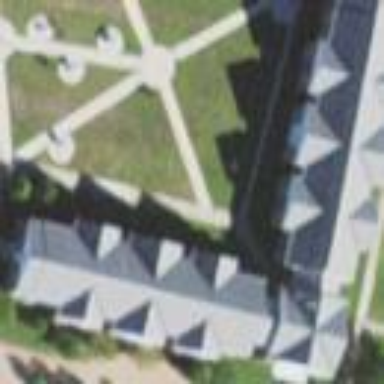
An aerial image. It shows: Dormitory building.